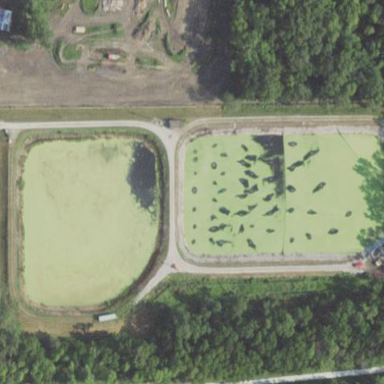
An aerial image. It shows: Wastewater plant.